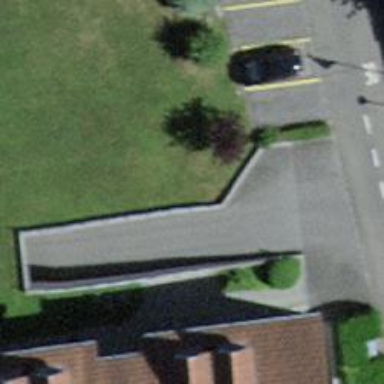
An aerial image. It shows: Hedge barrier.